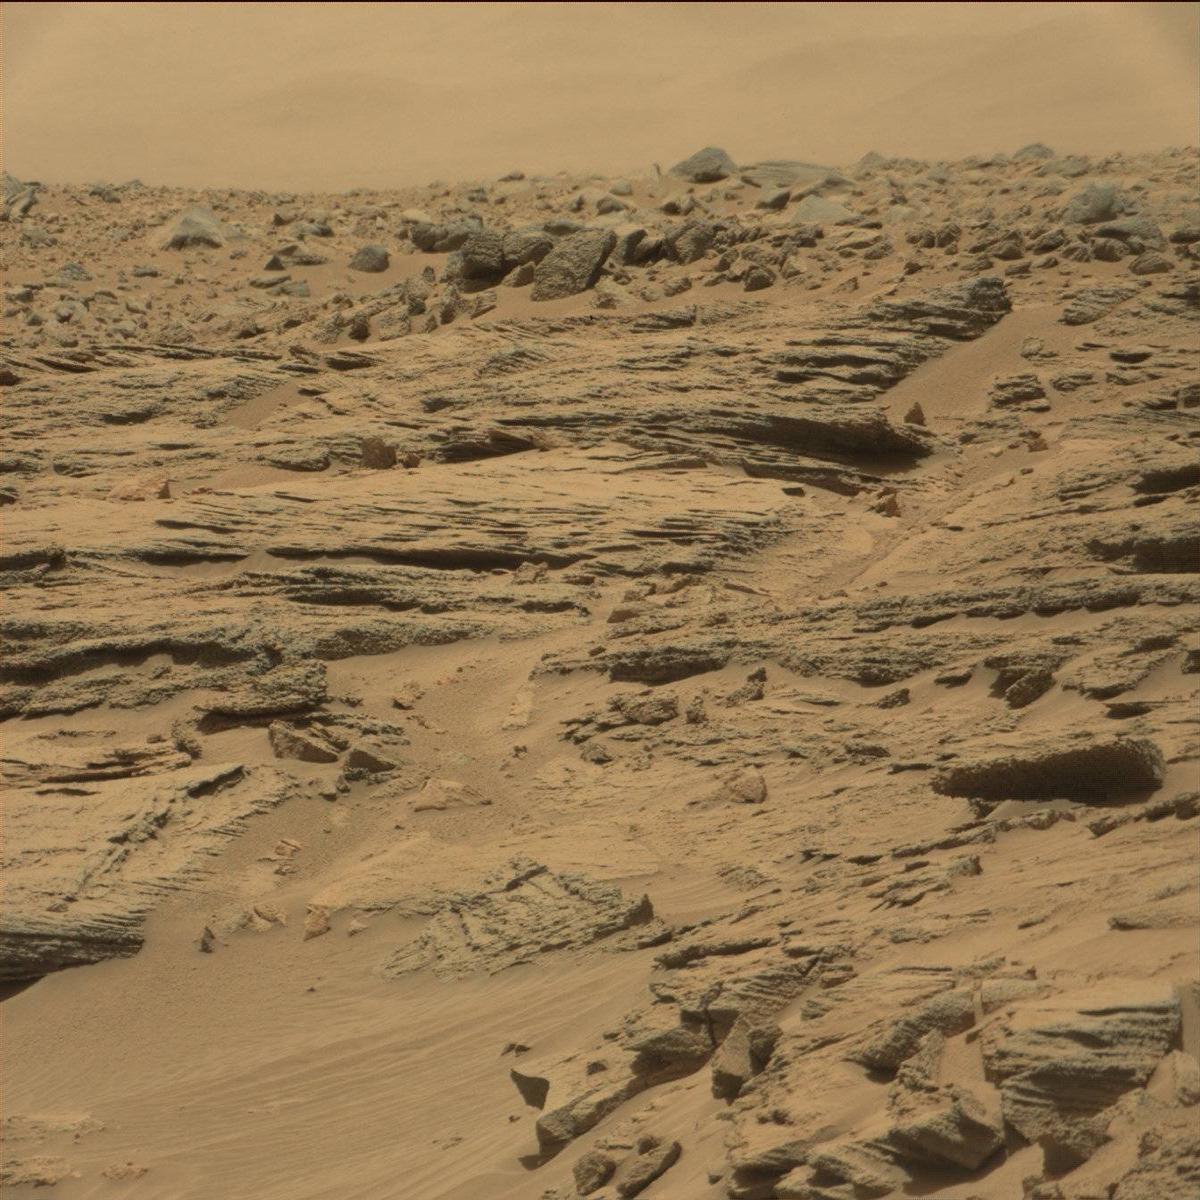
Terrain classes present: Bedrock, Ridge, Sand / Soil